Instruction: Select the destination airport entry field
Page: home
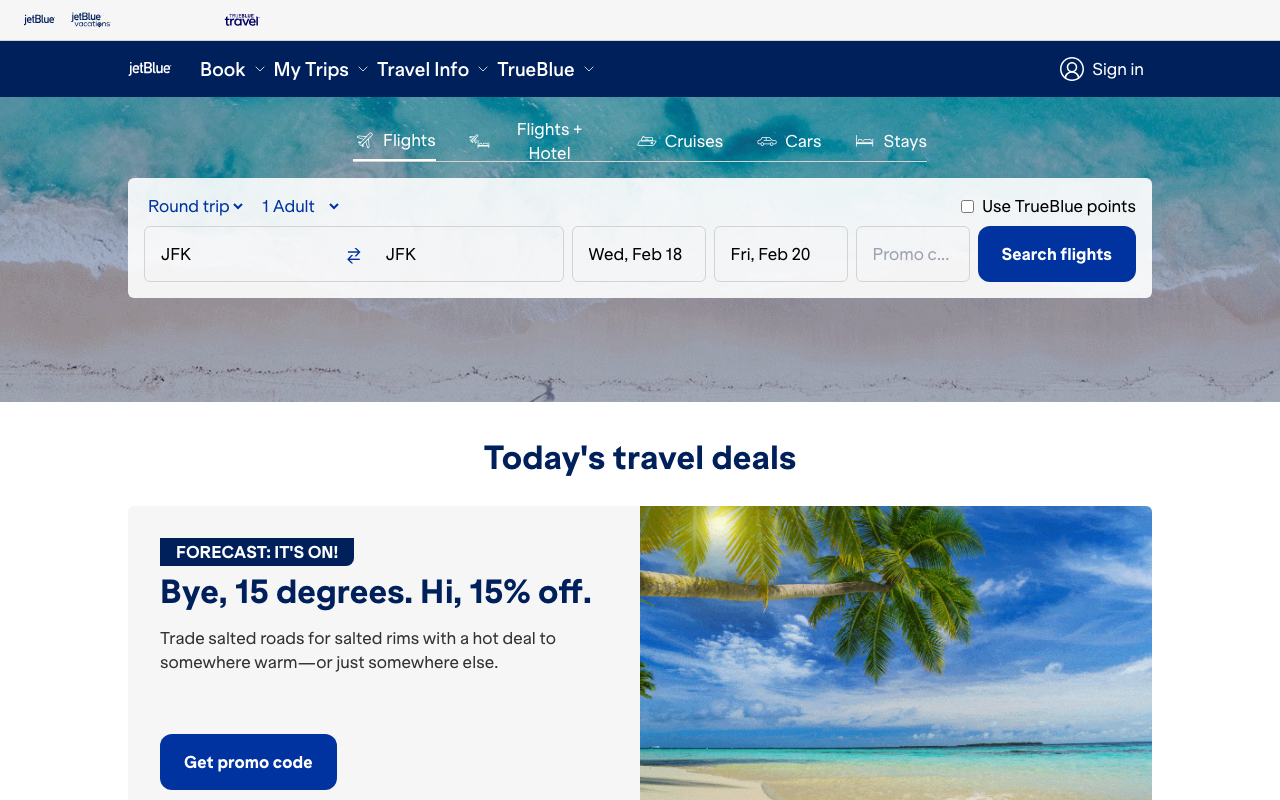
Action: click